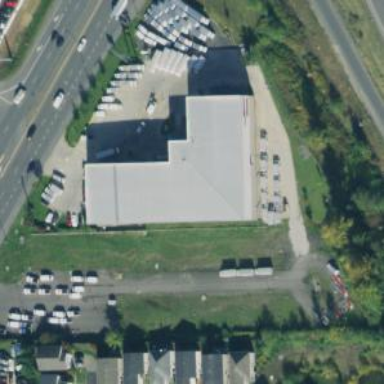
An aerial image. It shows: Storage rental shop located in building.